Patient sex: M
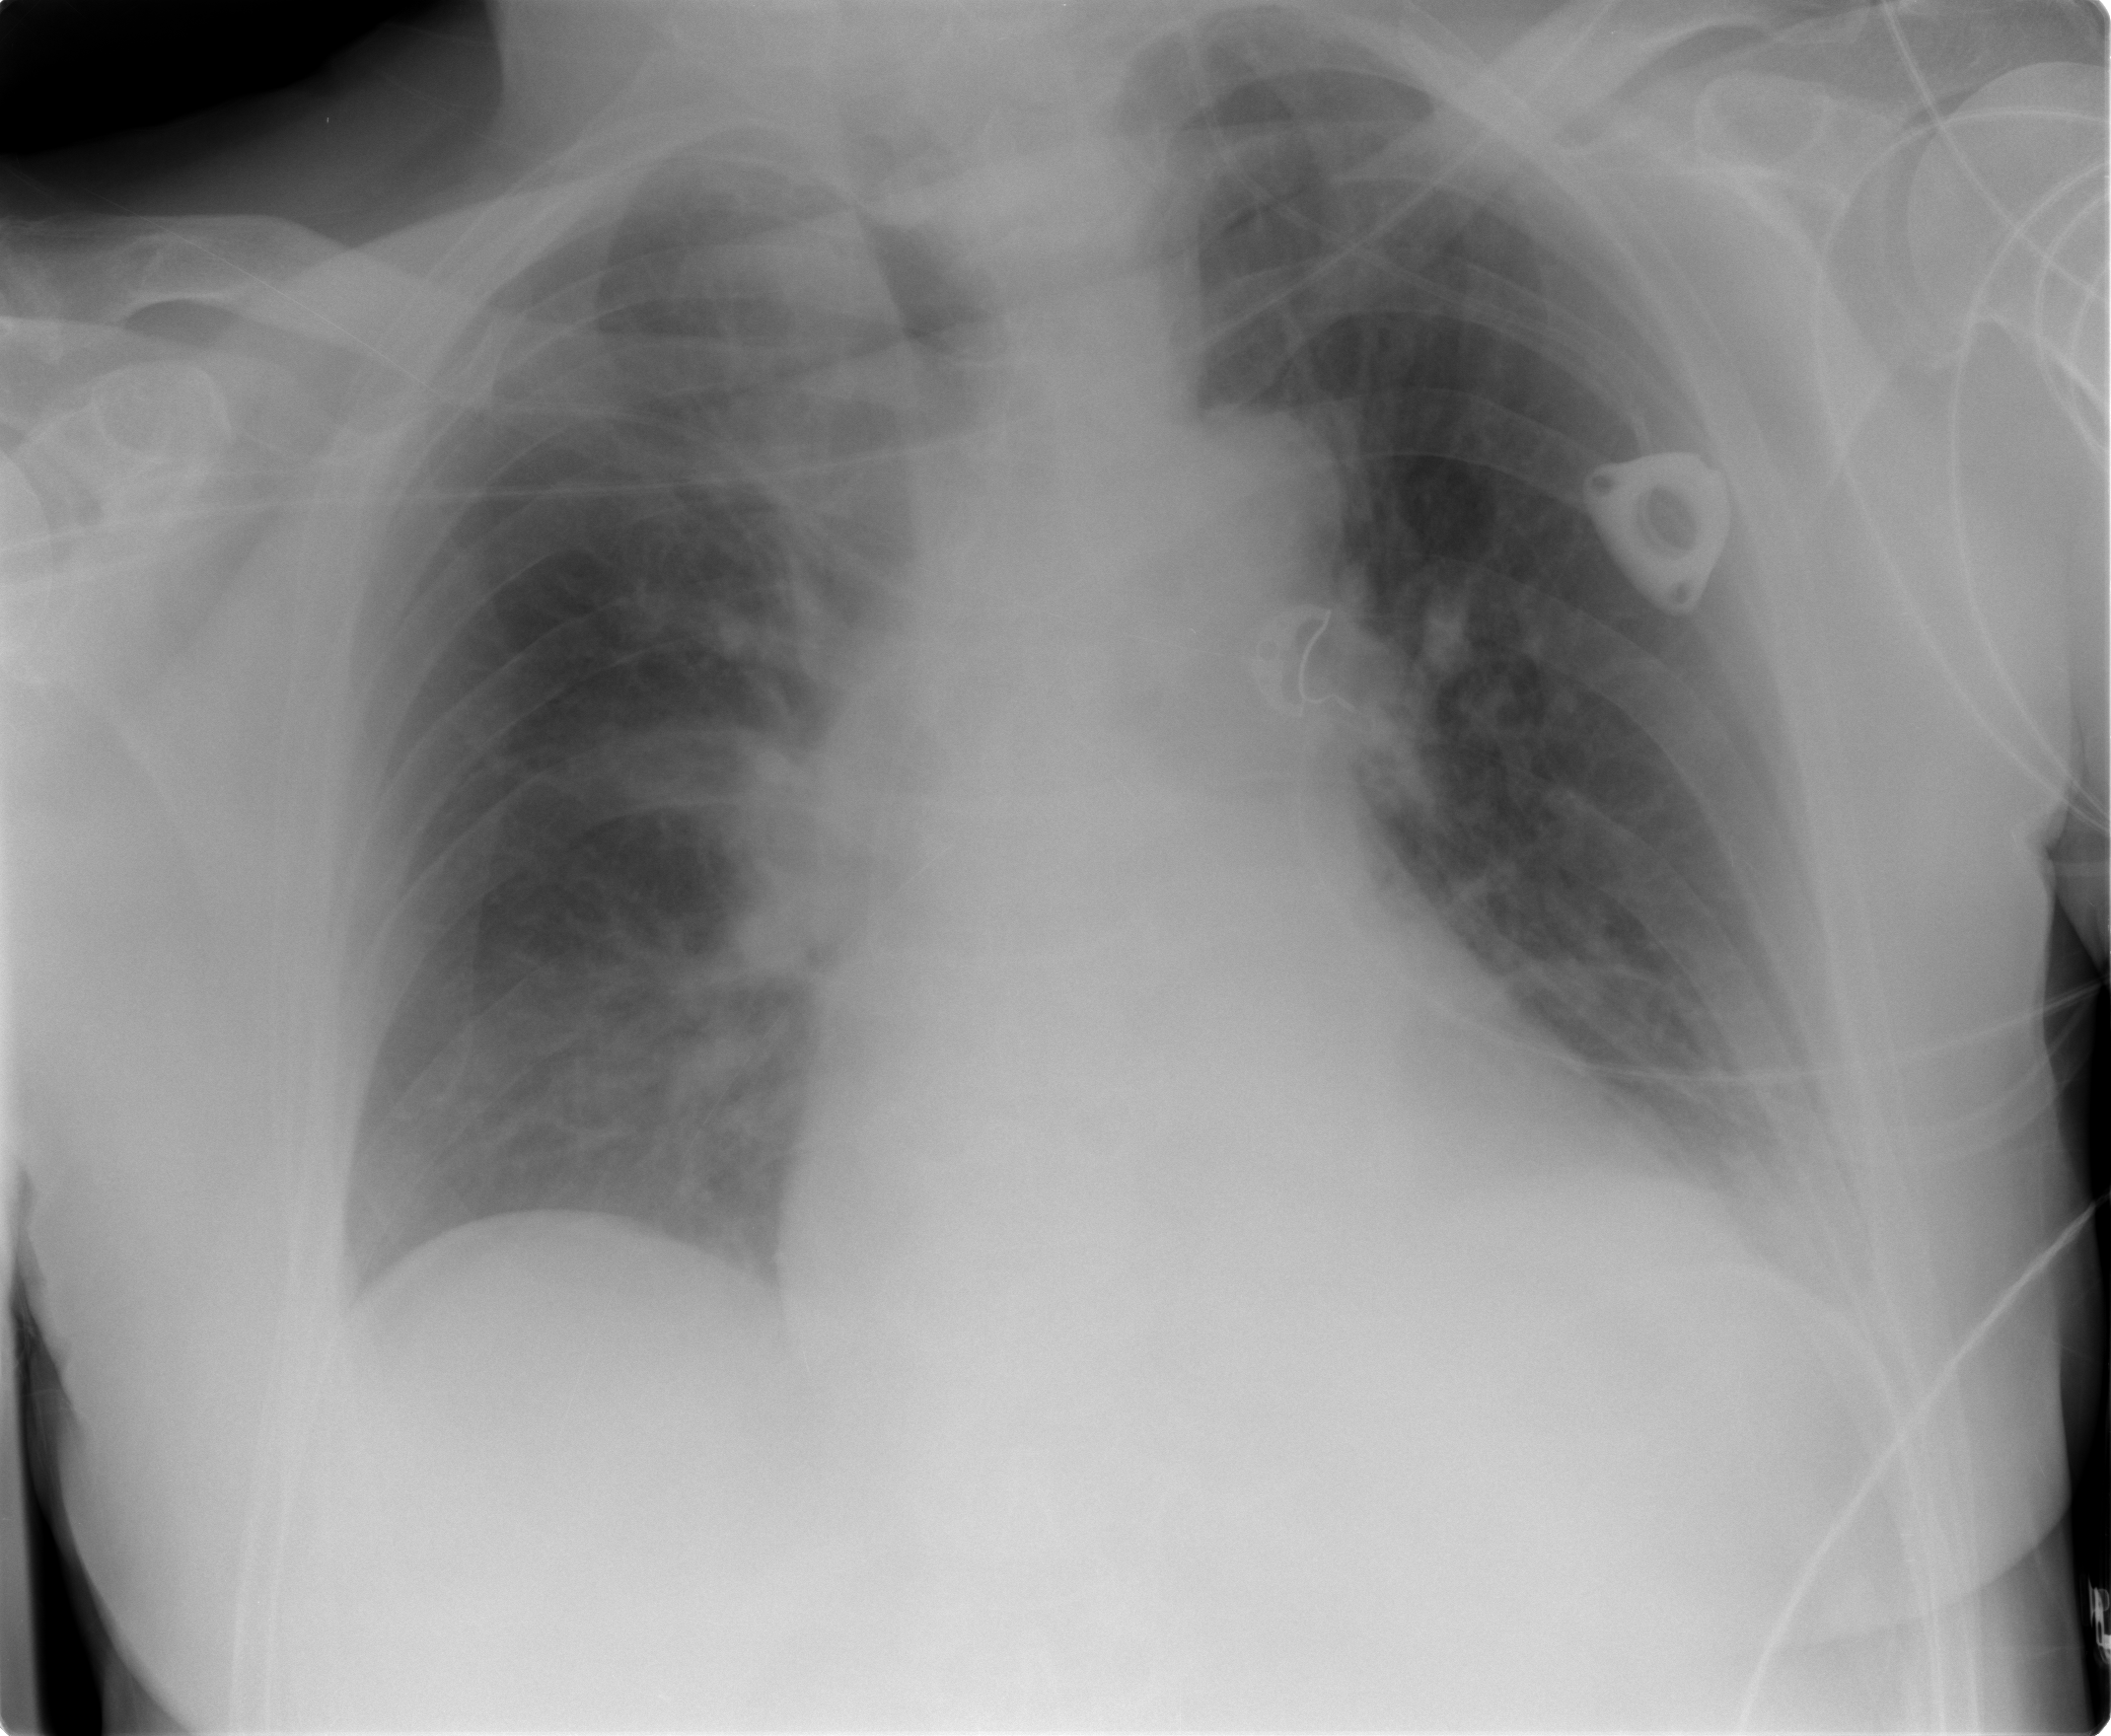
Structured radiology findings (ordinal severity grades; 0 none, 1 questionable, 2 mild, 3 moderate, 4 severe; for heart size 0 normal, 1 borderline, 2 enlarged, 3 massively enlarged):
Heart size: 0
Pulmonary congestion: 1
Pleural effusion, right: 0
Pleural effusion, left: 0
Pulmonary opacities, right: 0
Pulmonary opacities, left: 0
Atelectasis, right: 0
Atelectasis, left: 0